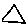
Label: triangle